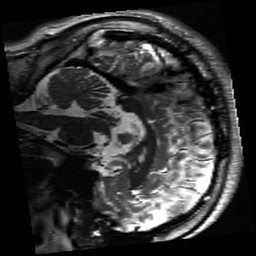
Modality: inplaneT2
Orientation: sagittal